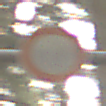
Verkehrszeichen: VerbotFahrzeugeAllerArt
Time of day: MorningAfternoon
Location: Outdoor (Nature)
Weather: Overcast
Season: Winter
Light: Natural